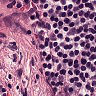
Metastatic tissue present: no